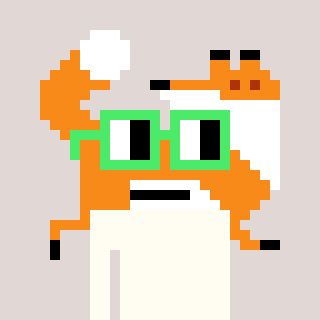
a pixel art character with square light green glasses, a fox-shaped head and a orange-colored body on a warm background